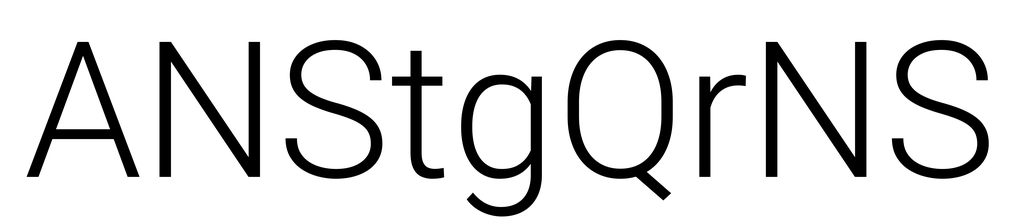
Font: Roboto_Light